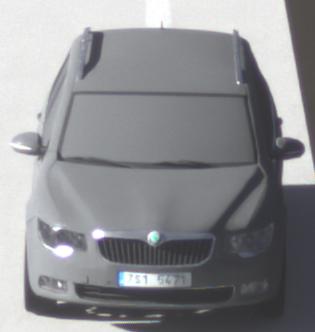
Make: Skoda
Model: Superb Combi 1.4 TSI
Detailed model: Superb (II) Combi
Model produced from: 2010/01
Model produced until: 2011/10
Doors: 5
Color: gray
Road condition: dry road
Daytime: morning or afternoon
Contrast: high contrast